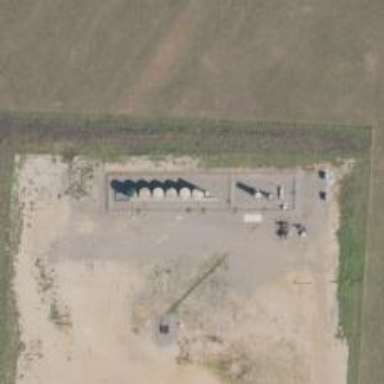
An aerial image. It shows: Storage tank with man-made structure.